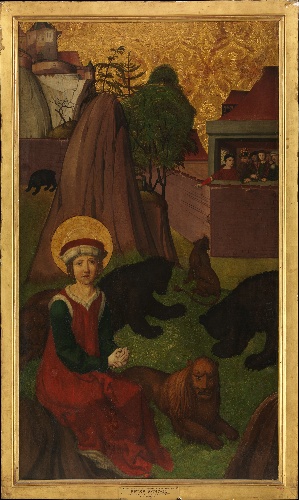
Title: Saint Agapitus of Praeneste in the Arena; (interior) The Beheading of Saint Agapitus of Praeneste
Artist: Swiss Painter
Artist bio: fourth quarter 15th century
Date: ca. 1500–1505
Object type: Painting
Classification: Paintings
Medium: Oil, gold, and white metal on wood
Dimensions: 54 1/4 x 30 1/2 in. (137.8 x 77.5 cm)
Department: European Paintings
Credit line: Purchase, 1871
Accession year: 1871
Repository: Metropolitan Museum of Art, New York, NY
Tags: Bears|Saints|Lions